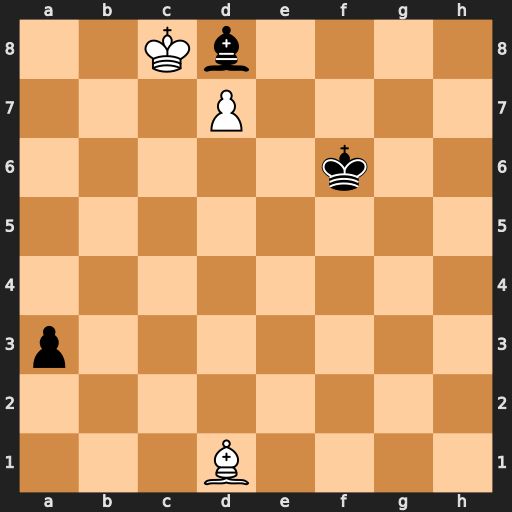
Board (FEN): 2Kb4/3P4/5k2/8/8/p7/8/3B4
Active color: w
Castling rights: -
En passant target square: -
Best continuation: Kxd8 a2 Ke8 Kf5 d8=Q a1=Q Qd3+